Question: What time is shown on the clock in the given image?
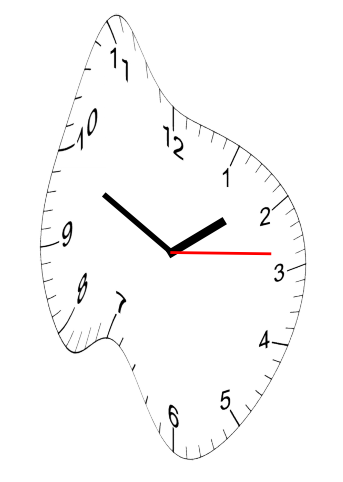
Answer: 01:49:14